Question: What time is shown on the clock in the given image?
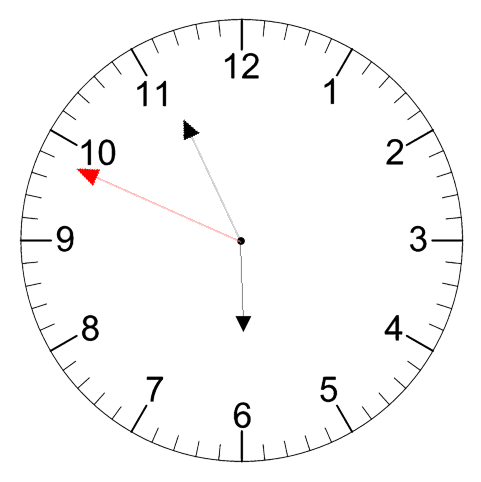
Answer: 05:55:49